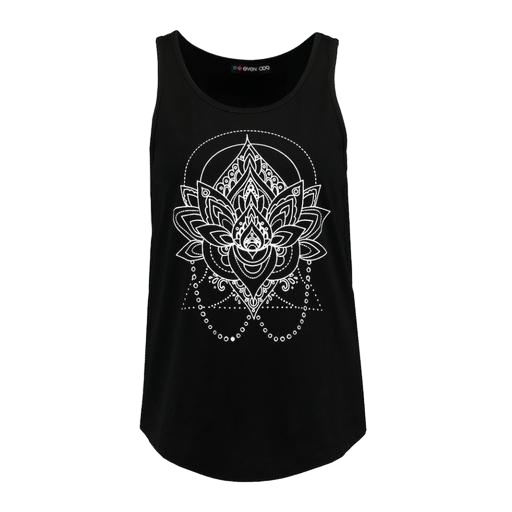
black graphic tank top, black lily tank top, black sleeveless tattoo print t-shirt, white background